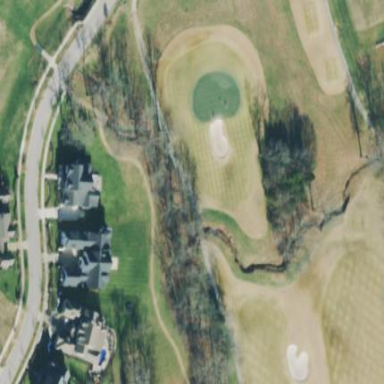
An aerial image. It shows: Water hazard in golf course. The hazard is natural water feature.